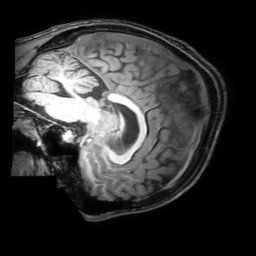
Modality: T1w
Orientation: sagittal
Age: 19
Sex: male
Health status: healthy
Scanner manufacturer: philips
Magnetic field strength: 3 T
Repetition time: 0.0079 s
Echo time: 0.0035 s